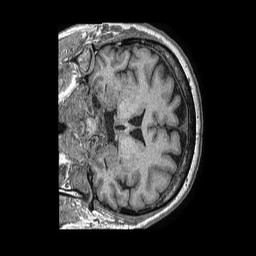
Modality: T1w
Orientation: coronal
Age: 59
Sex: male
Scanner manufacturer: philips
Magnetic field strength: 1.5 T
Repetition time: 0.007607 s
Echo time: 0.003471 s